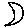
Label: moon